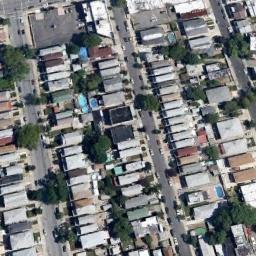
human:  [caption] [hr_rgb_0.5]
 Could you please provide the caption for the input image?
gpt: The dense residential is next to the road with some cars .

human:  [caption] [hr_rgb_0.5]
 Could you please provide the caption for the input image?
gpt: There are many roads and neatly arranged houses and trees in densely populated areas, As well as many vehicles and few swimming pools .

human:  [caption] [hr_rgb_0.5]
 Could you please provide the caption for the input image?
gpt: There are cars on both sides of the street .

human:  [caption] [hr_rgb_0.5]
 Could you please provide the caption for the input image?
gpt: A dense residential area has some trees and lots of houses next to each other and some of houses have pools .

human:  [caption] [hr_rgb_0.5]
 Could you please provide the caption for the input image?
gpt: There are many gray buildings on dense residential area .